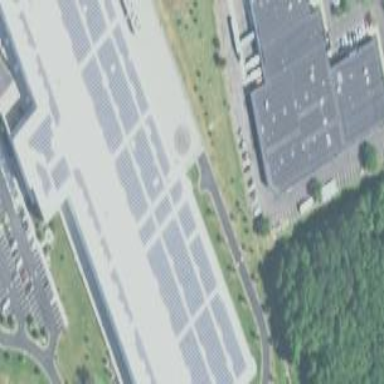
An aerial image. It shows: Solar photovoltaic panel generator placed on the roof.